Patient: sex M, age 80
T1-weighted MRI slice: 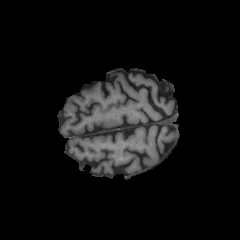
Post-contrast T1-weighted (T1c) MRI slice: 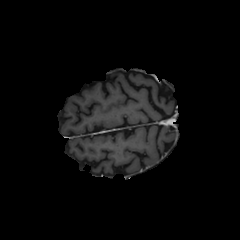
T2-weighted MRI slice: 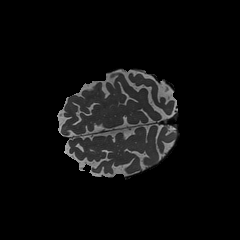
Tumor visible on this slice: no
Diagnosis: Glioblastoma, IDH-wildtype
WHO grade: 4